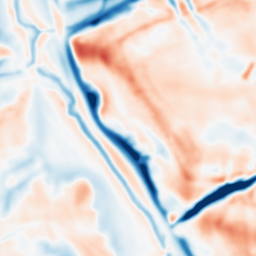
Category: multiscale
Decomposition family: dog
Decomposition parameters: sigma_low: 2
sigma_high: 10
Upsampling method: cubic_mitchell
Upsampling parameters: scale: 8
Upsampling scale: 8